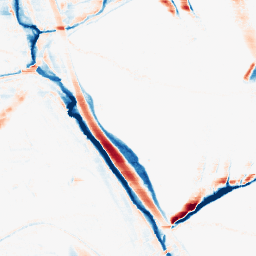
Category: morphological
Decomposition family: morphological_rect
Decomposition parameters: operation: average
width: 20
height: 5
Upsampling method: quintic
Upsampling parameters: scale: 2
Upsampling scale: 2